Question: I'm trying to implement a TableView inside a UIView in Storyboard.
This is what I've achieved:

Now I want that the Edit button, if pressed, prepare table rows for deletion.
I put the Edit button on the Bar wit the following:
'''
//add edit button
[buttons addObject:self.editButtonItem];
'''
Moreover I've set the tableview delegate and datasource to the main view and events are fired. But how can I tell to the edit button that the rows of the table must be deletable?
Thank you in advance,
yassa
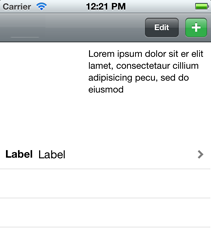
Answer: There is this delegate tabelView method:
'''
- (void)tableView:(UITableView *)tableView commitEditingStyle:(UITableViewCellEditingStyle)editingStyle forRowAtIndexPath:(NSIndexPath *)indexPath
{
[tableView deleteRowsAtIndexPaths:[NSArray arrayWithObject:indexPath]
withRowAnimation:UITableViewRowAnimationFade];
//some other bookkeeping stuff
}
'''
Added code for the Edit buttton when pressed. Rename "toggleEdit" to whatever to fit your needed.
'''
- (IBAction)toggleEdit:(id)sender //this method should get called when Edit is pressed
{
[self.tableView setEditing:!self.tableView.editing animated:YES];
//The if ... else part is optional. You might need to make some change to fit your's.
// if (self.tableView.editing)
// [self.navigationItem.rightBarButtonItem setTitle:@"Done"];
// else
// [self.navigationItem.rightBarButtonItem setTitle:@"Delete"];
}
'''